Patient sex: M
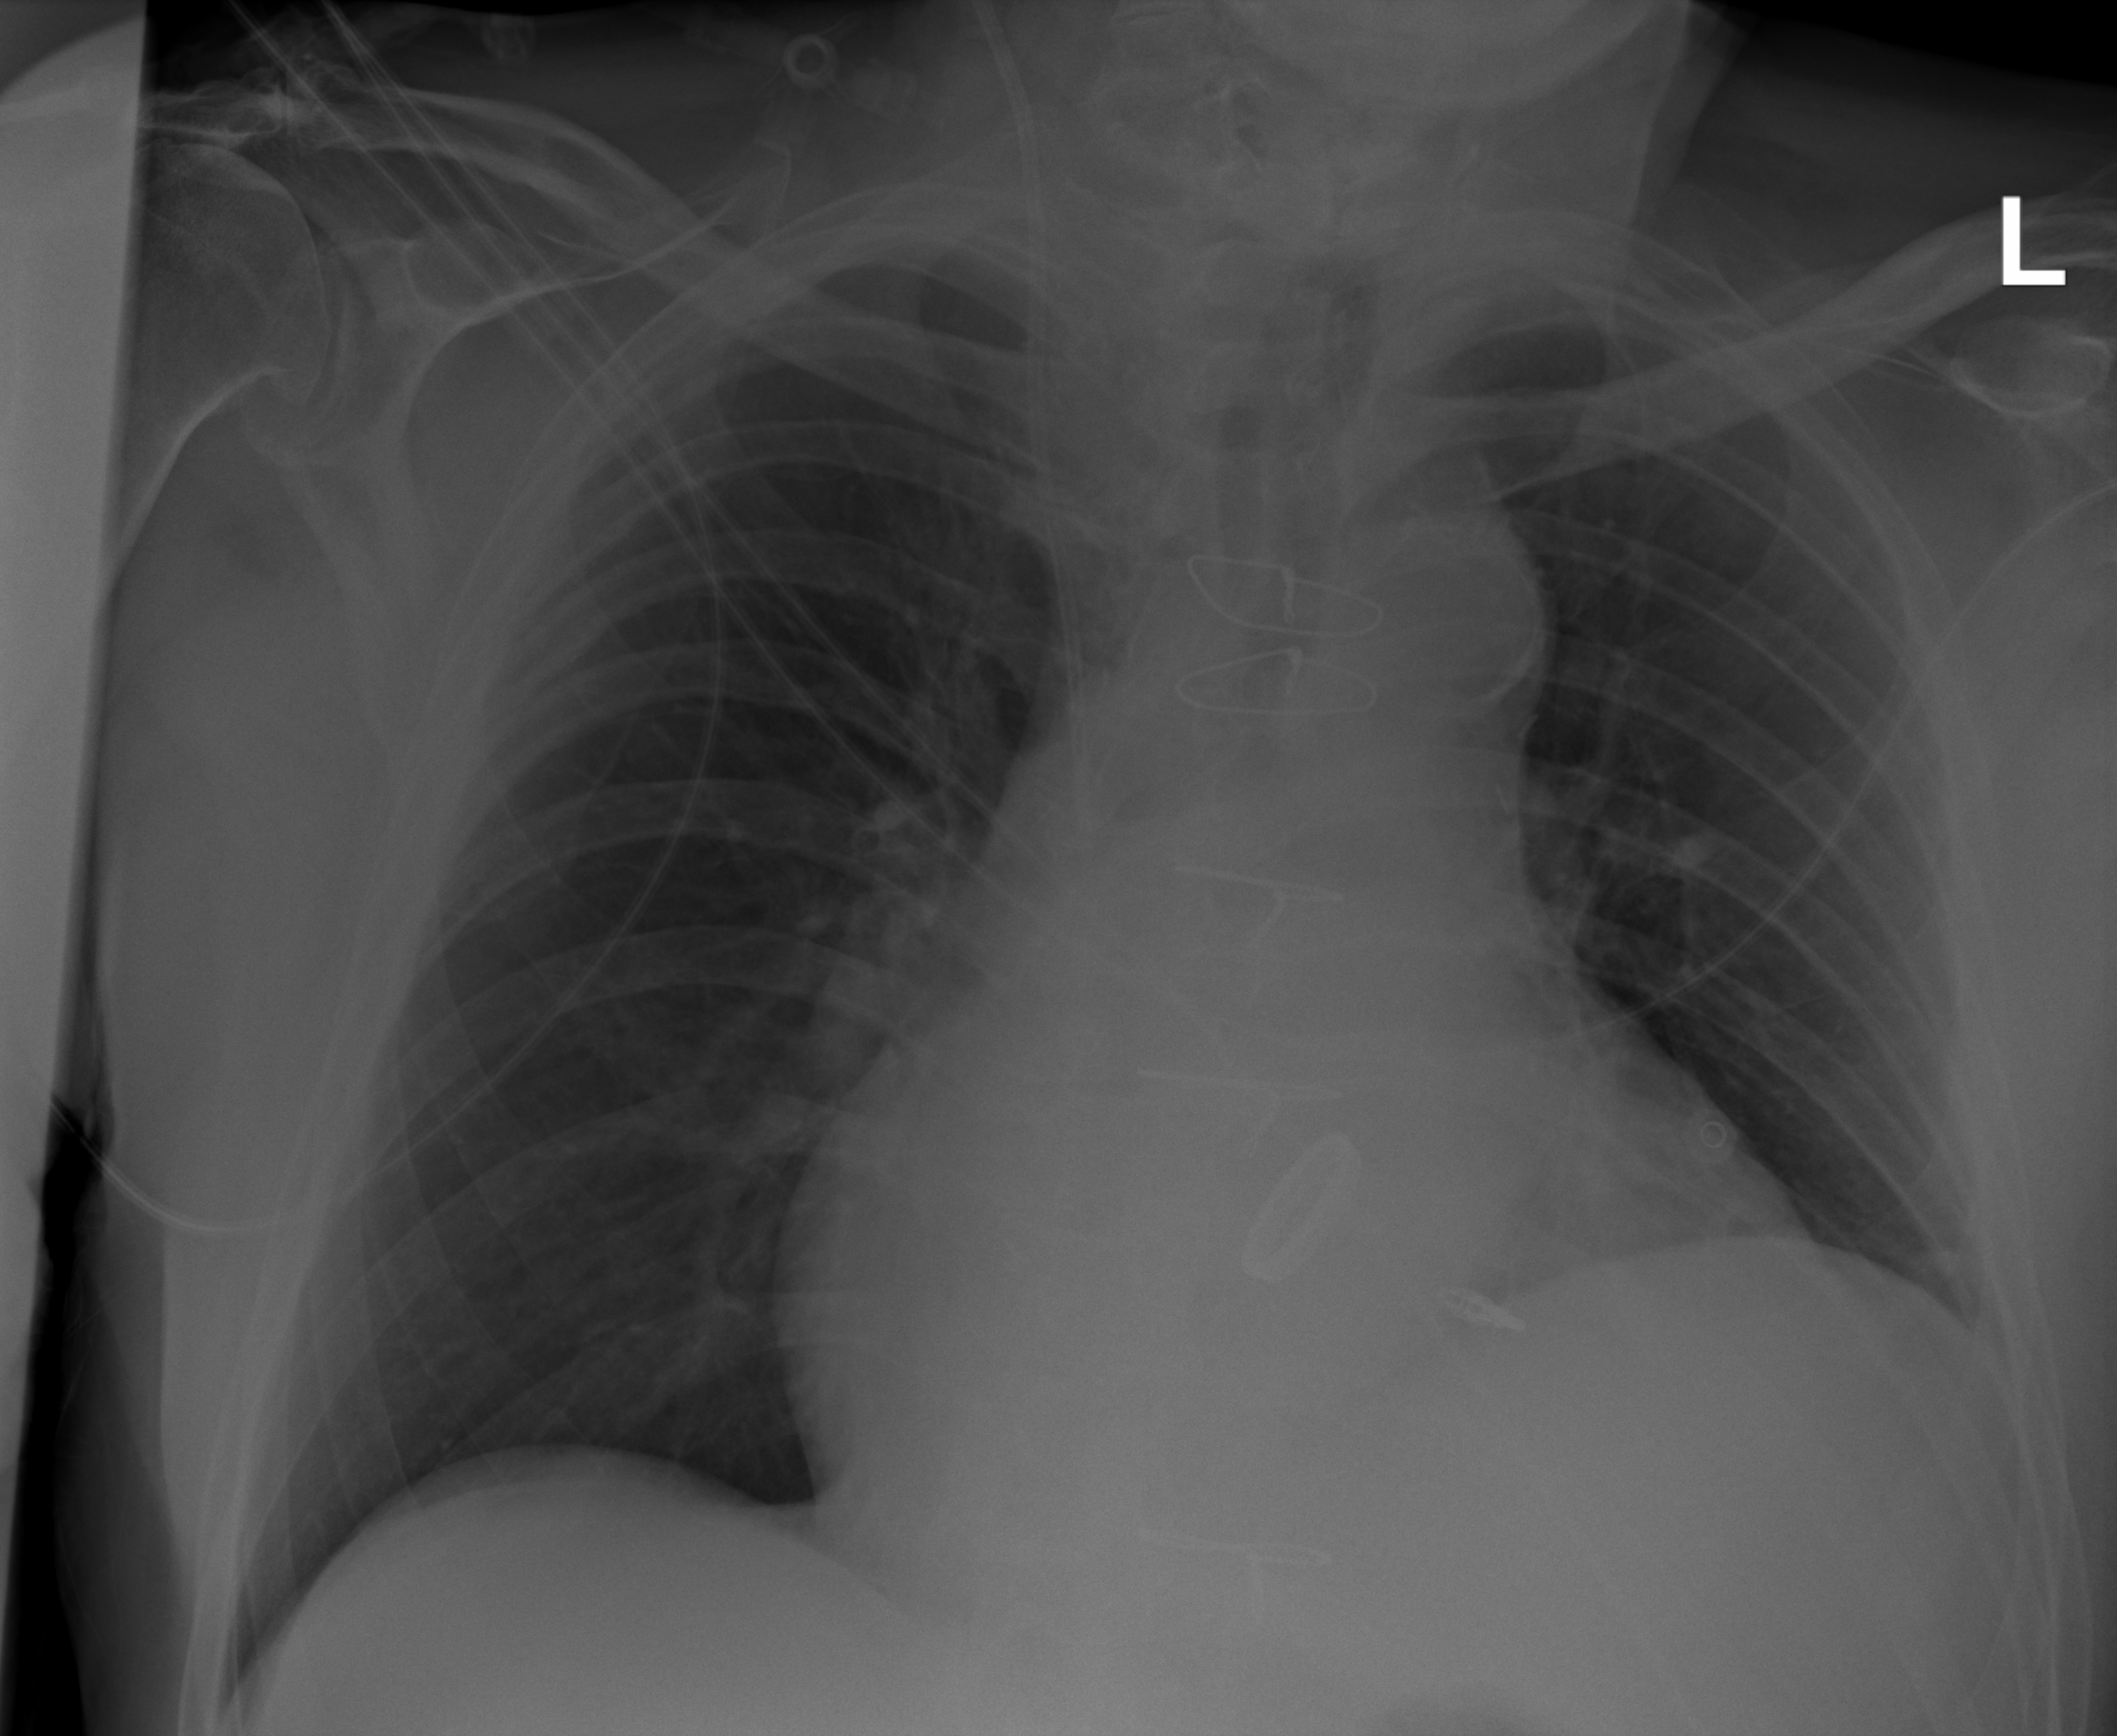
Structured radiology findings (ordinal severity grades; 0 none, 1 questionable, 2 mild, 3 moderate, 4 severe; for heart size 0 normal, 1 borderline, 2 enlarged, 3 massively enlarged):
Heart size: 2
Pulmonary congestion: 1
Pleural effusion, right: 0
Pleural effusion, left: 0
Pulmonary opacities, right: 0
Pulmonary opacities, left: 0
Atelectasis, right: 0
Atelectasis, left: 0